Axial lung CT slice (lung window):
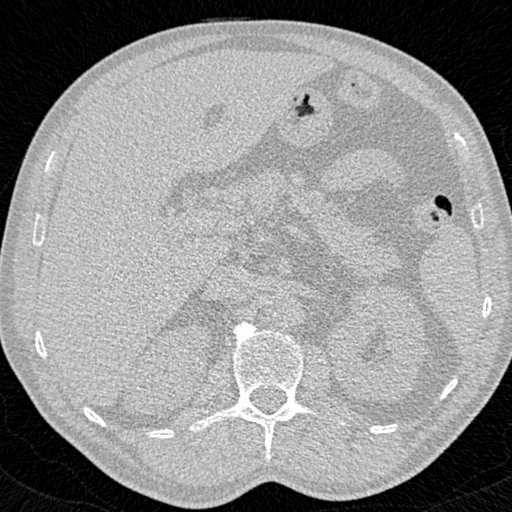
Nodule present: no